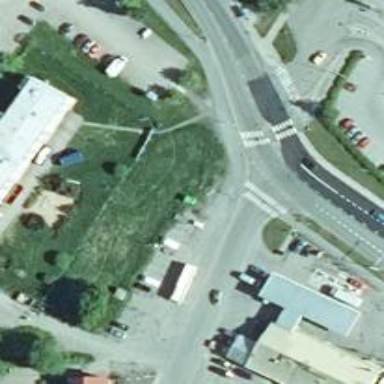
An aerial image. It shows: Crossing on asphalt cycleway.